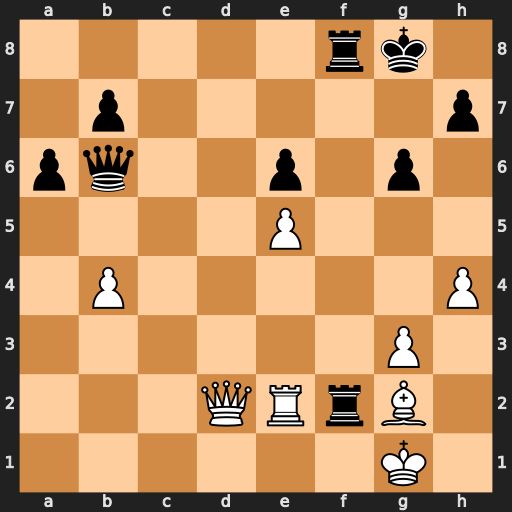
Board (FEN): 5rk1/1p5p/pq2p1p1/4P3/1P5P/6P1/3QRrB1/6K1
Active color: w
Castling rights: -
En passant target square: -
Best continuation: Rxf2 Rxf2 Qxf2